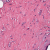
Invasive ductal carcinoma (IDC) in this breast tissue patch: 0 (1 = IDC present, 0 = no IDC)